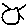
Label: sun